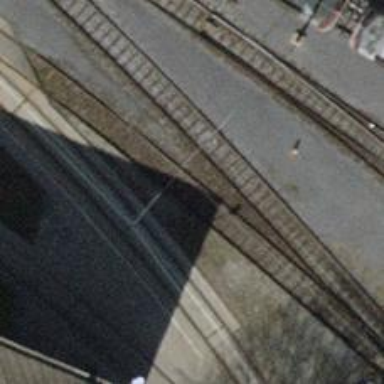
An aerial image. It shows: Yard with single rail track. The railway track is electrified with contact line for service purposes.